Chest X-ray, PA view. Patient: 58 years old, sex M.
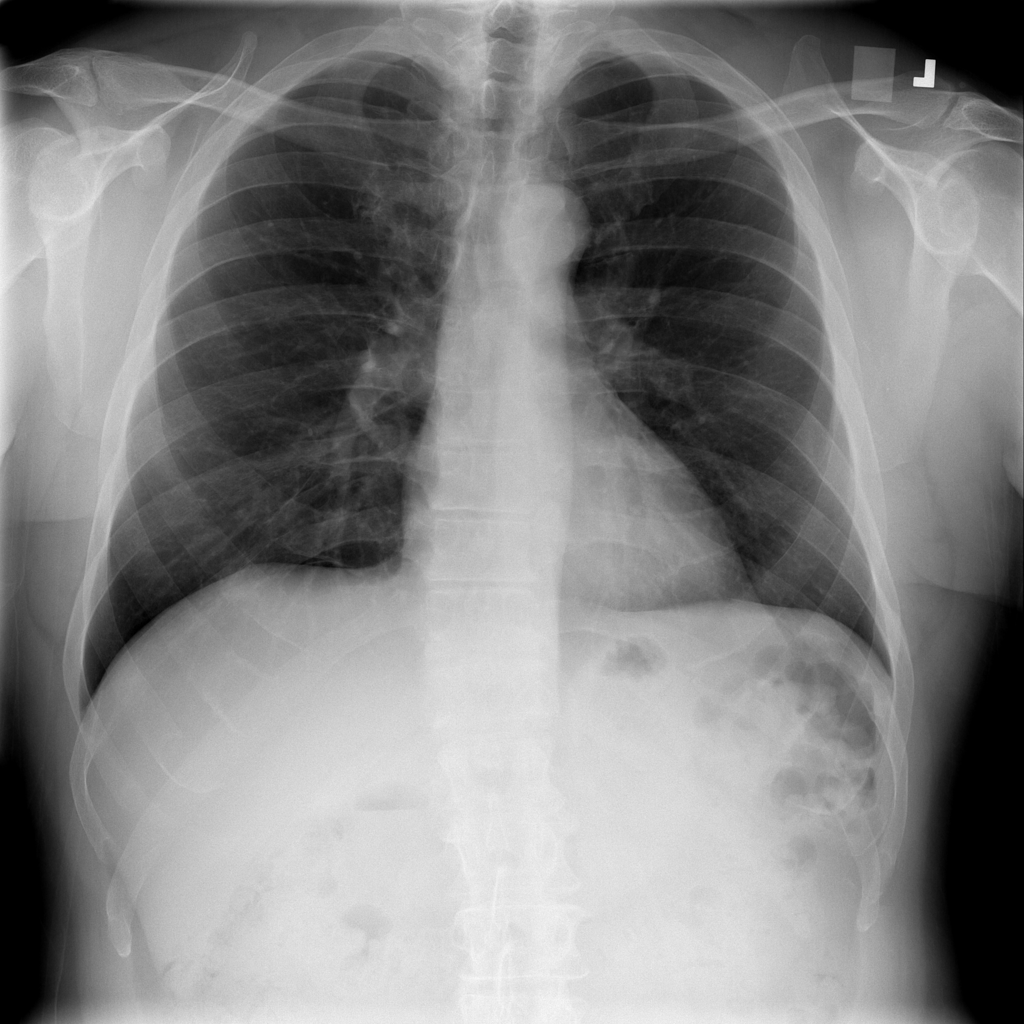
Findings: No Finding